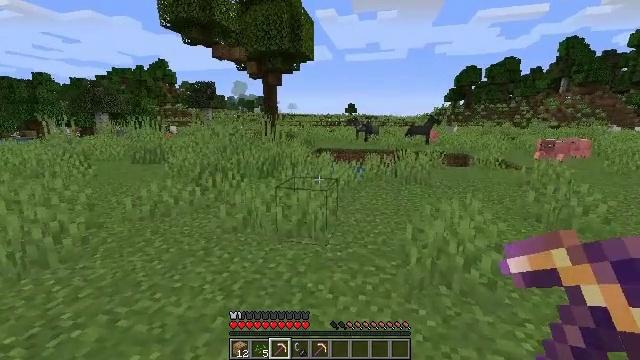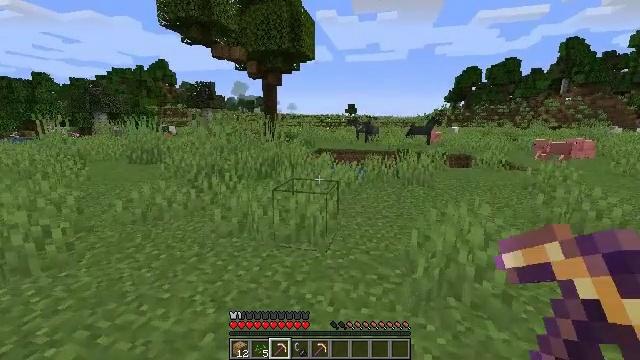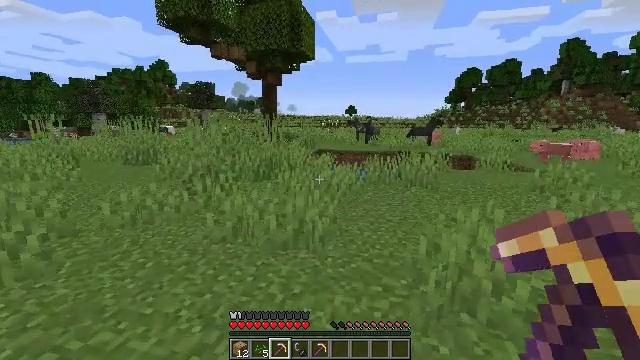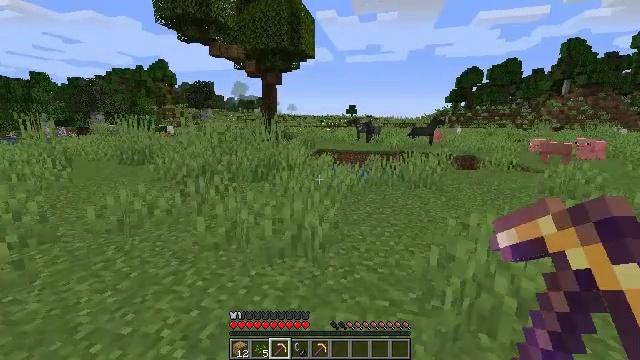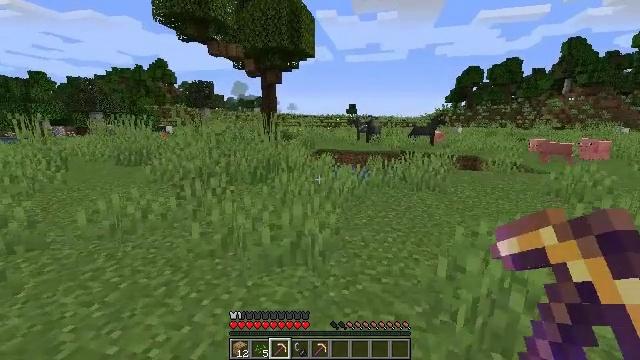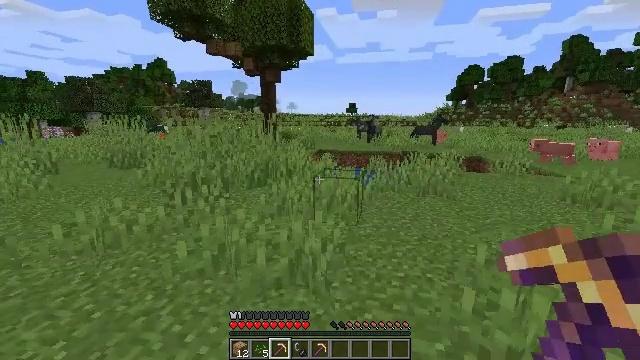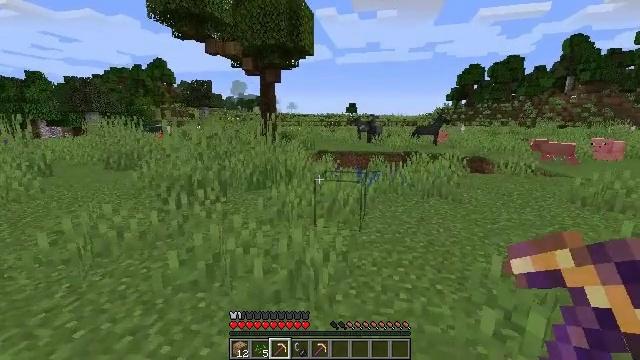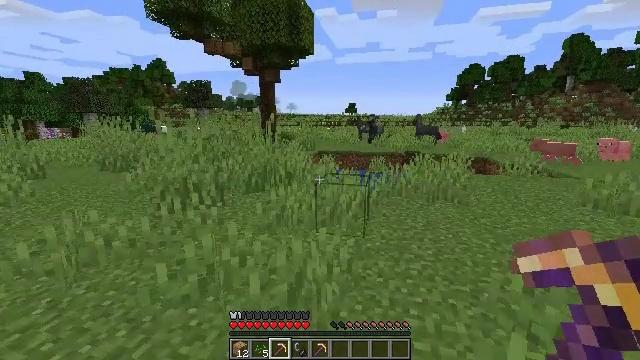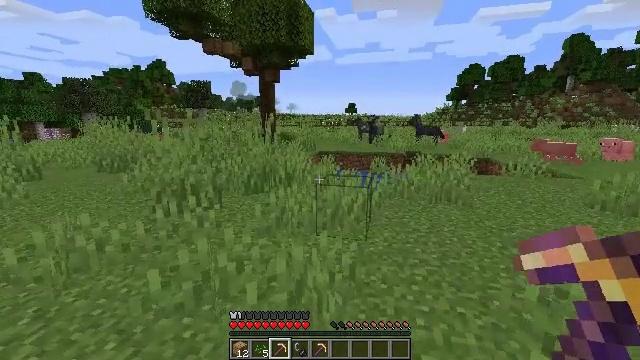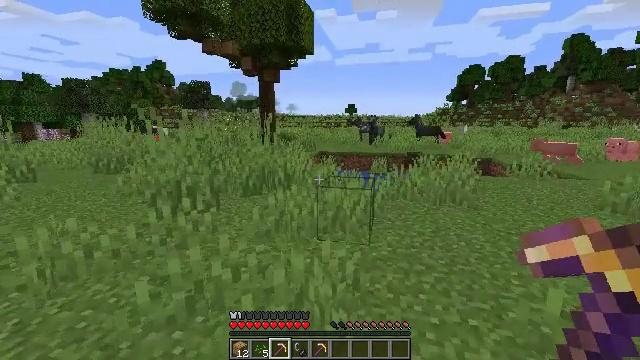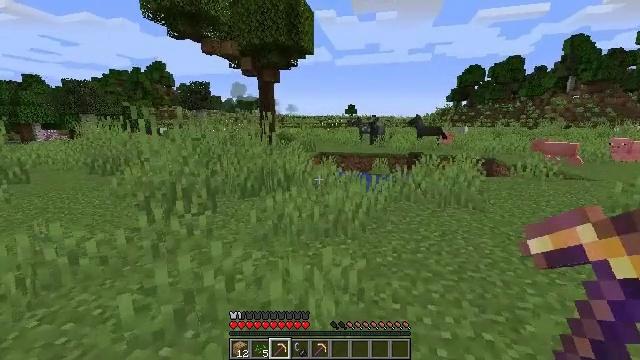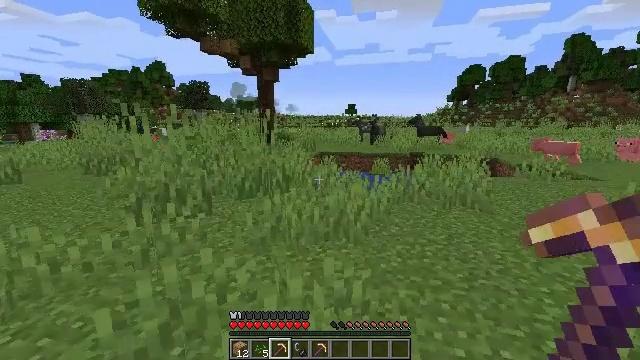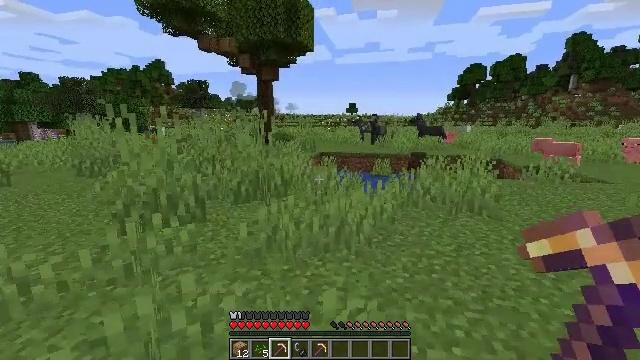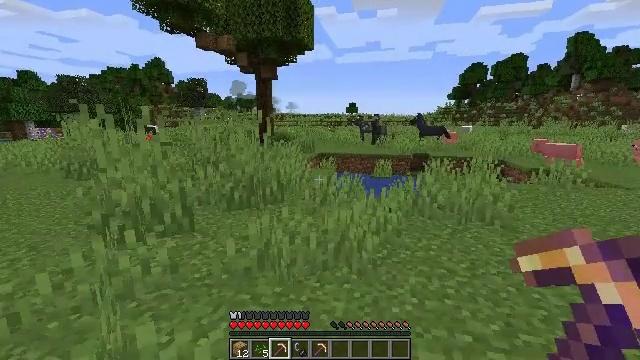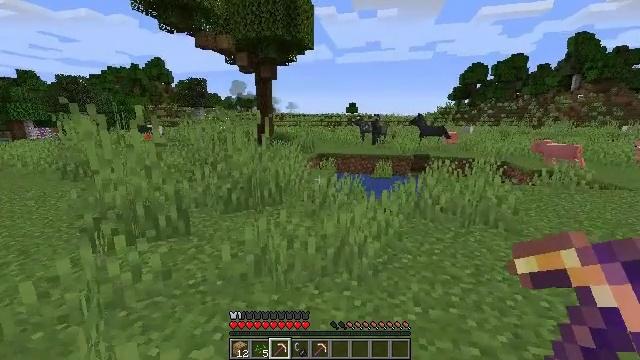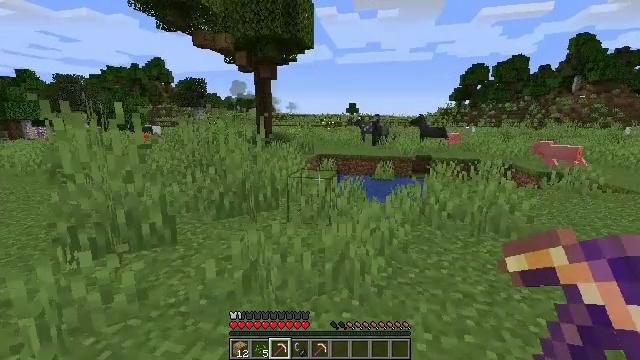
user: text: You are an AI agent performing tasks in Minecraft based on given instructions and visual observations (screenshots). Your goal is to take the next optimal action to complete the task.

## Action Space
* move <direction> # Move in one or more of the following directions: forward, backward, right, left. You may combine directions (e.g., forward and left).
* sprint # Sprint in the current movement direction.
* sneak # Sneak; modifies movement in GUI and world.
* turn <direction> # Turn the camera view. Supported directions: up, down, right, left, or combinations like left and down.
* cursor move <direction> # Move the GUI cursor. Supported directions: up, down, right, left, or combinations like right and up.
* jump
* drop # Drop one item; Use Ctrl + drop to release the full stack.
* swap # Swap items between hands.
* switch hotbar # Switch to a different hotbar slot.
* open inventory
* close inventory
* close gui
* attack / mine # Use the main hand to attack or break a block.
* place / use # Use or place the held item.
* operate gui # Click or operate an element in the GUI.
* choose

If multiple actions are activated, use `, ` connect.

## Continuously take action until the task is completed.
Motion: motion action
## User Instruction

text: Mine stone underground.
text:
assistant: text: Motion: move forward
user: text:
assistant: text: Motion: move forward
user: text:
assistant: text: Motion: move forward
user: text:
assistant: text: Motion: move forward
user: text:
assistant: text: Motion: move forward
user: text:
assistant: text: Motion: move forward
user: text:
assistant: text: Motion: move forward
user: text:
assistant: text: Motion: move forward
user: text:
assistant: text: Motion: move forward
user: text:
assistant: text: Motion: move forward
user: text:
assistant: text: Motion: move forward
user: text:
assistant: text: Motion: move forward
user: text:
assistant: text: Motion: move forward
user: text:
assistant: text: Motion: move forward
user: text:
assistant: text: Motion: move forward
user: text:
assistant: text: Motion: move forward
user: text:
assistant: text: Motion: move forward, turn right
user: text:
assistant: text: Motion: move forward, turn right and down
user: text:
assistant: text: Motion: move forward, turn right and down
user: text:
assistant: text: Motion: move forward, turn right
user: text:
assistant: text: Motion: move forward
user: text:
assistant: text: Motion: move forward
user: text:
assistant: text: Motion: move forward
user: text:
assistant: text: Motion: move forward
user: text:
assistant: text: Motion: move forward
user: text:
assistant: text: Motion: move forward
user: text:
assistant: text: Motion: move forward
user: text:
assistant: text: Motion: move forward
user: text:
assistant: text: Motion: move forward
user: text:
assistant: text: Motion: move forward